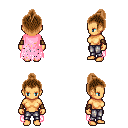
a pixel art fantasy rpg character, female body template, human, tanned skin, pink tattered cape, metal pants, brown short topknot hairstyle, cloth bracers, four views (front, back, left, right), 2x2 character sprite sheet, small pixel art, hard edges, no anti-aliasing